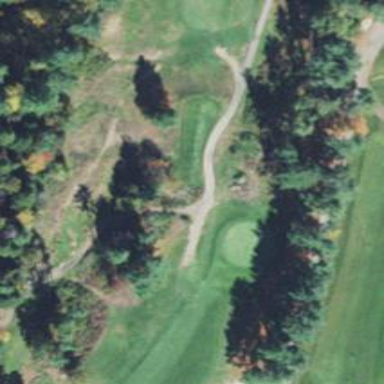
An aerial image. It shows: Path used for both walking and golf.